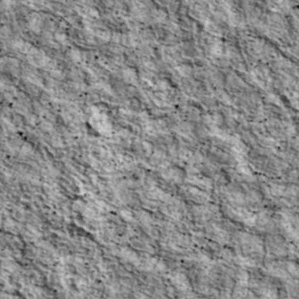
Label: non_frost